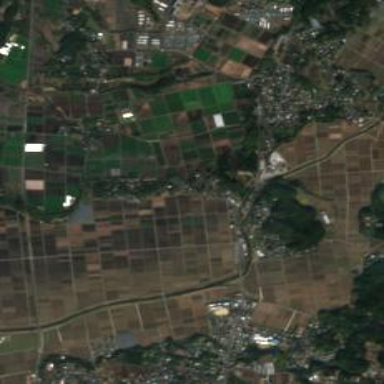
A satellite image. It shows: Picturesque farmland scene.